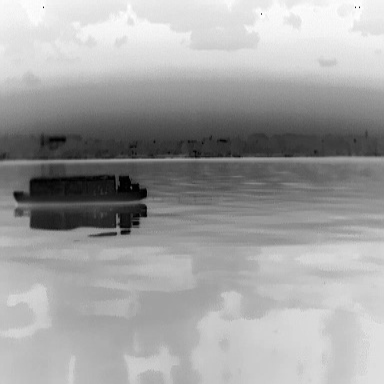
There is a fishing_boat in the infrared image.